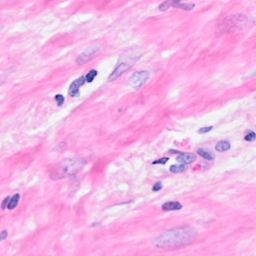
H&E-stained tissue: Breast